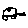
Label: car